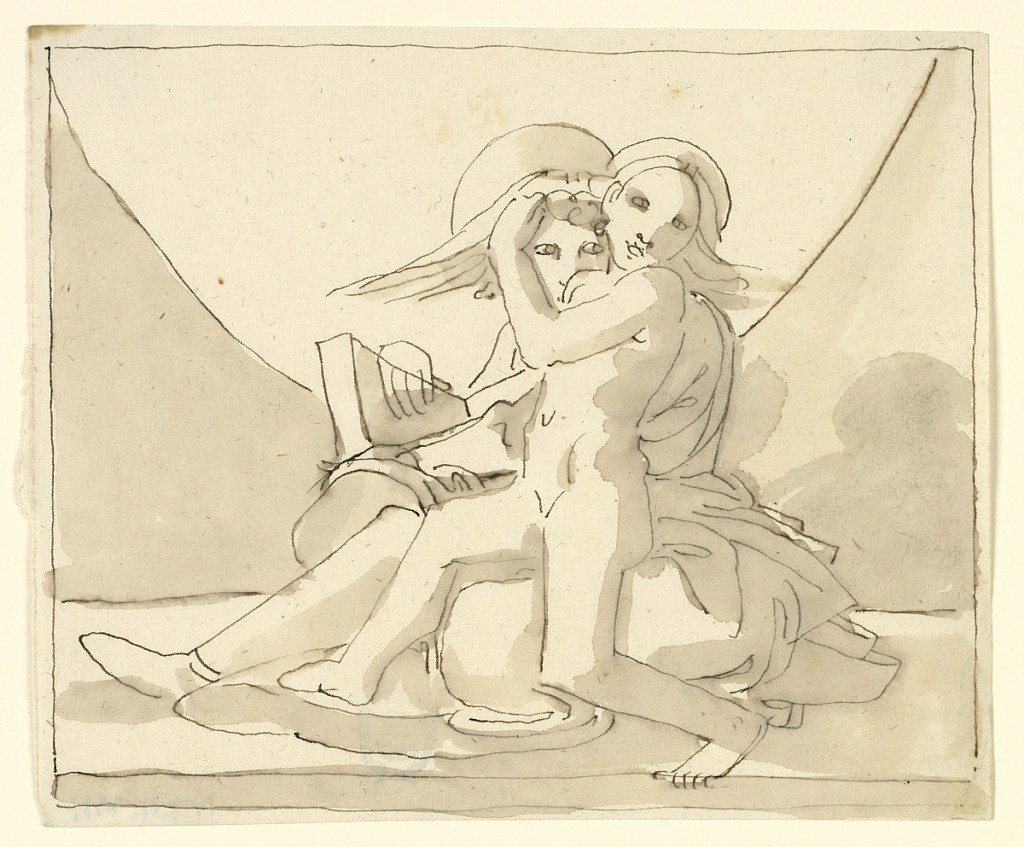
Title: The Virgin and the Child
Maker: Fortunato Duranti, Italian, 1787 - 1863
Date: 1815-1830
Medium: Brush and gray-brown, dark brown watercolor on paper
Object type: Drawing
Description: The Virgin sits on the floor, the right leg outstetched, the left one crossed. She holds a book in her right hand. Upon her left leg sits the Infant, his left hand resting upon her head. The background is shaped as if the group were sitting in a semi-circle formed by a wall.